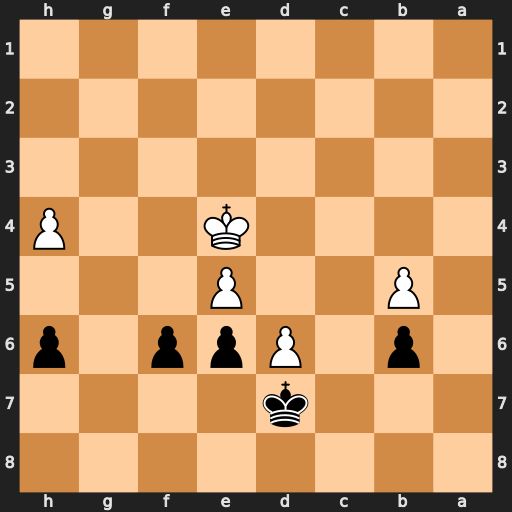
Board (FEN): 8/3k4/1p1Ppp1p/1P2P3/4K2P/8/8/8
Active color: b
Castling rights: -
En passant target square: -
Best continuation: fxe5 Kxe5 h5 Ke4 Kxd6